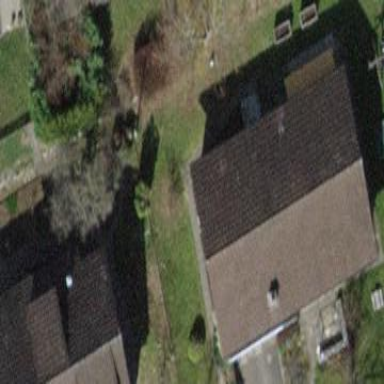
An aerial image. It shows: Simple house.